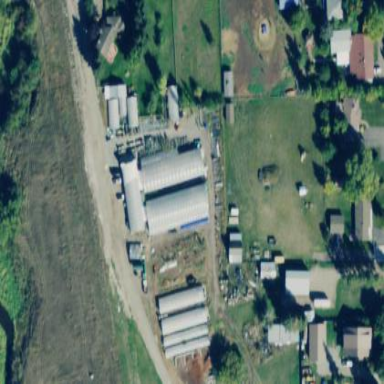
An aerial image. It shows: Plant nursery area.